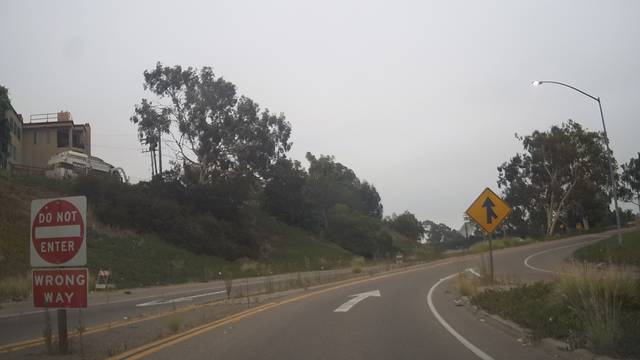
Region: United States
Coordinates: 32.714, -117.133